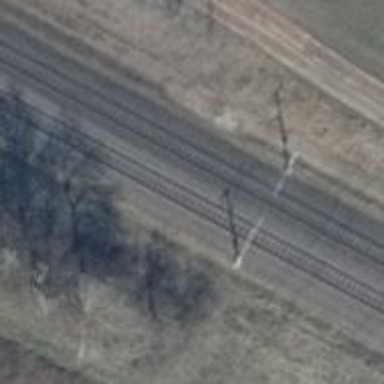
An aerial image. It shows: Railway track with contact lines for electrification.